Question: I've installed a few instances of OrchardProject.net and all of them are reporting an error when trying to browse the module gallery.
Error loading extensions from gallery source 'Orchard Extensions Gallery'. The null value from property 'Published' cannot be assigned to a type 'System.DateTime'..
Steps to reproduce:
1. Go to admin
2. Click on gallery / module

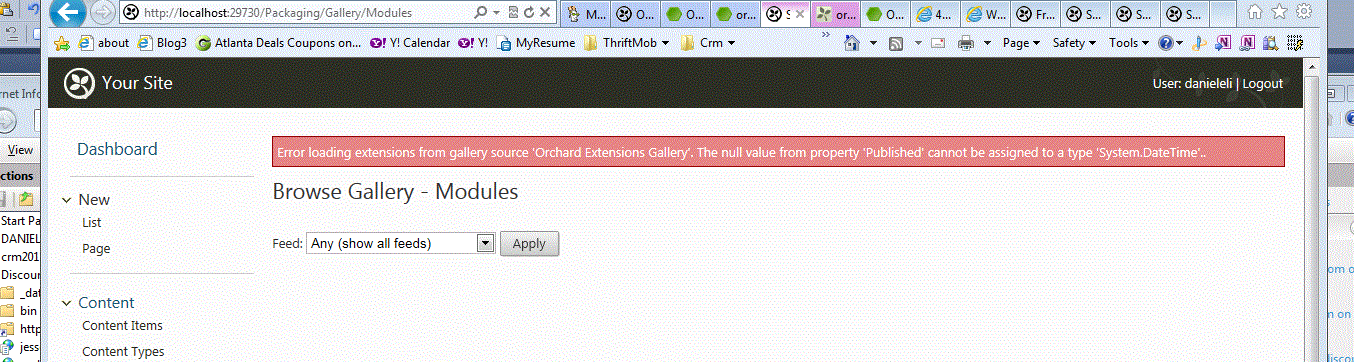
Answer: It should be fixed now. We are currently updating a bunch of things, preparing for the launch of 1.1. Sorry for the interruption.